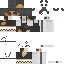
A female human skin with dark skin, wearing brown long hair dressed in a blue hoodie and brown skirt, featuring a closed mouth.